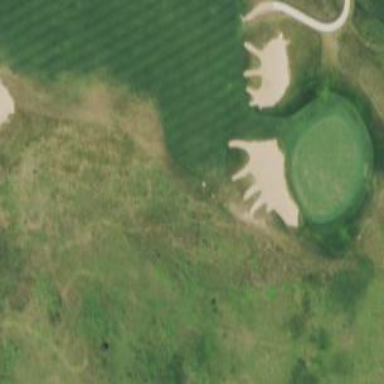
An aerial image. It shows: Golf fairway surrounded by grass.